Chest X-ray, PA view. Patient: 60 years old, sex F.
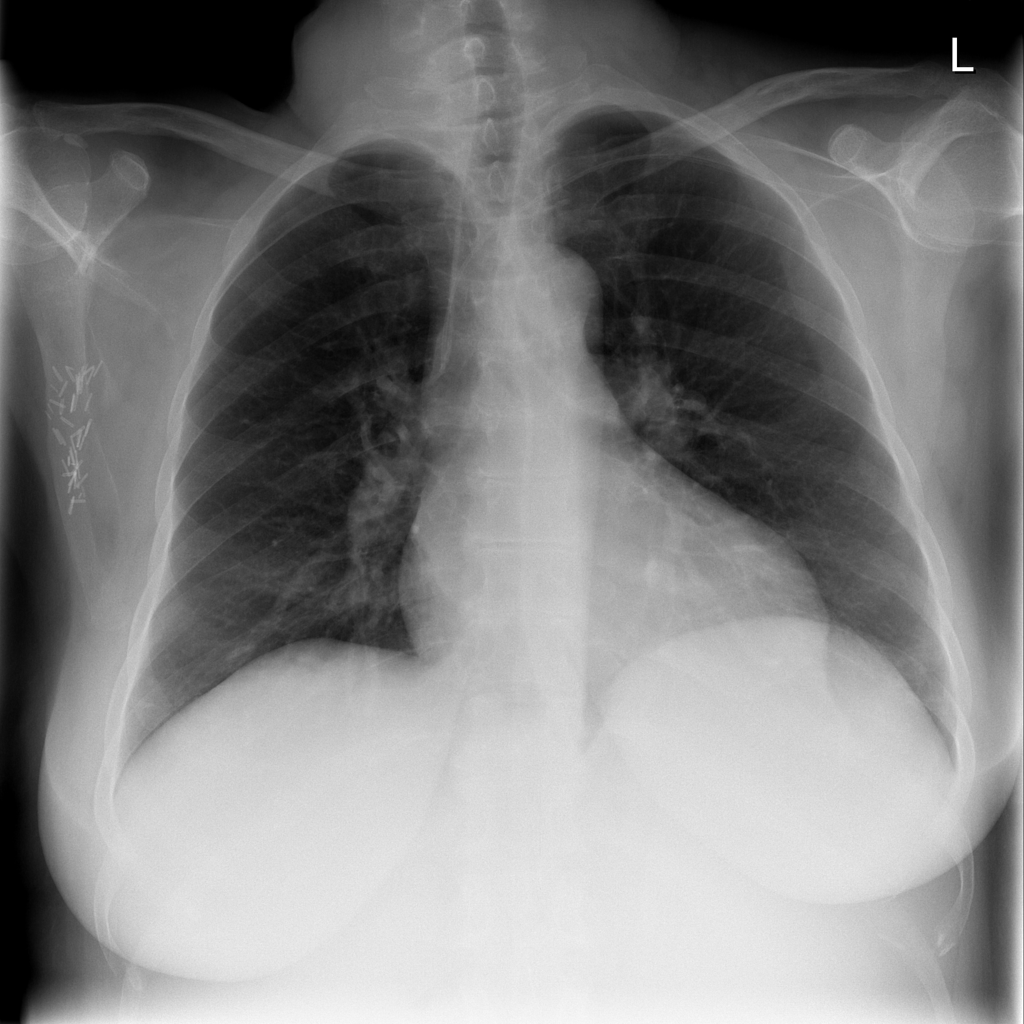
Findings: Infiltration, Pleural_Thickening